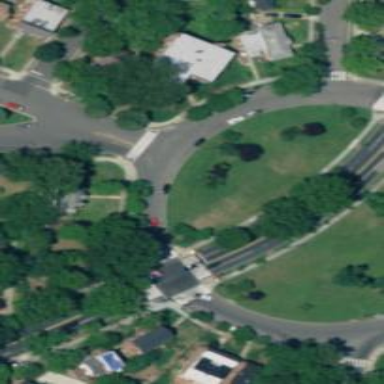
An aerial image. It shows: Circular junction on secondary road.